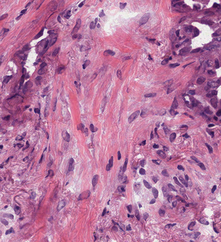
Tumor epithelial tissue: yes
Tumor-associated stroma tissue: yes
Normal tissue: no